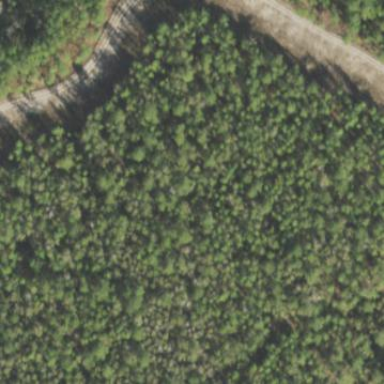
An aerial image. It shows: Forest area predominantly covered with needle-leaved trees.